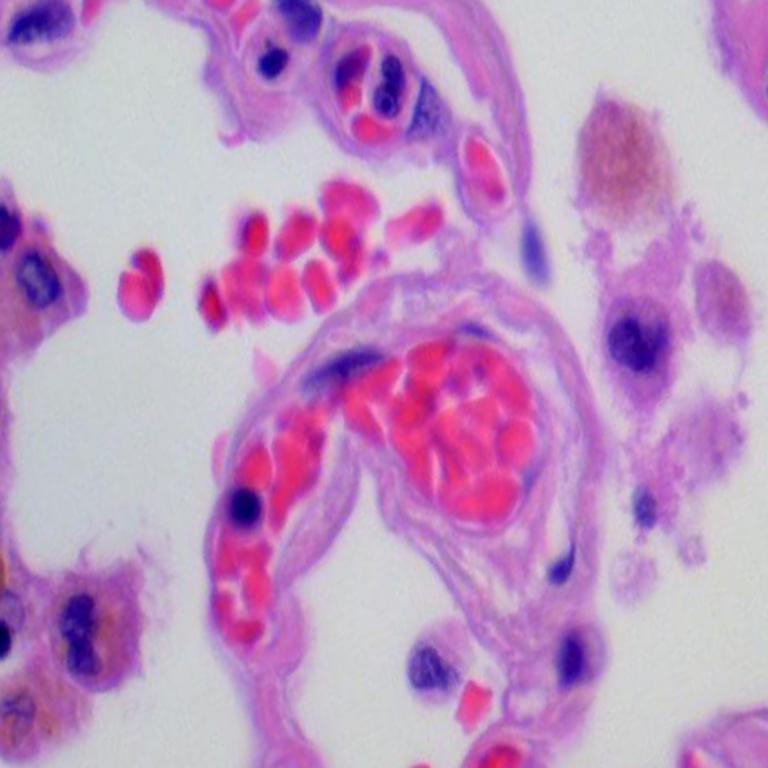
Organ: lung
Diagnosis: benign